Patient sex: F
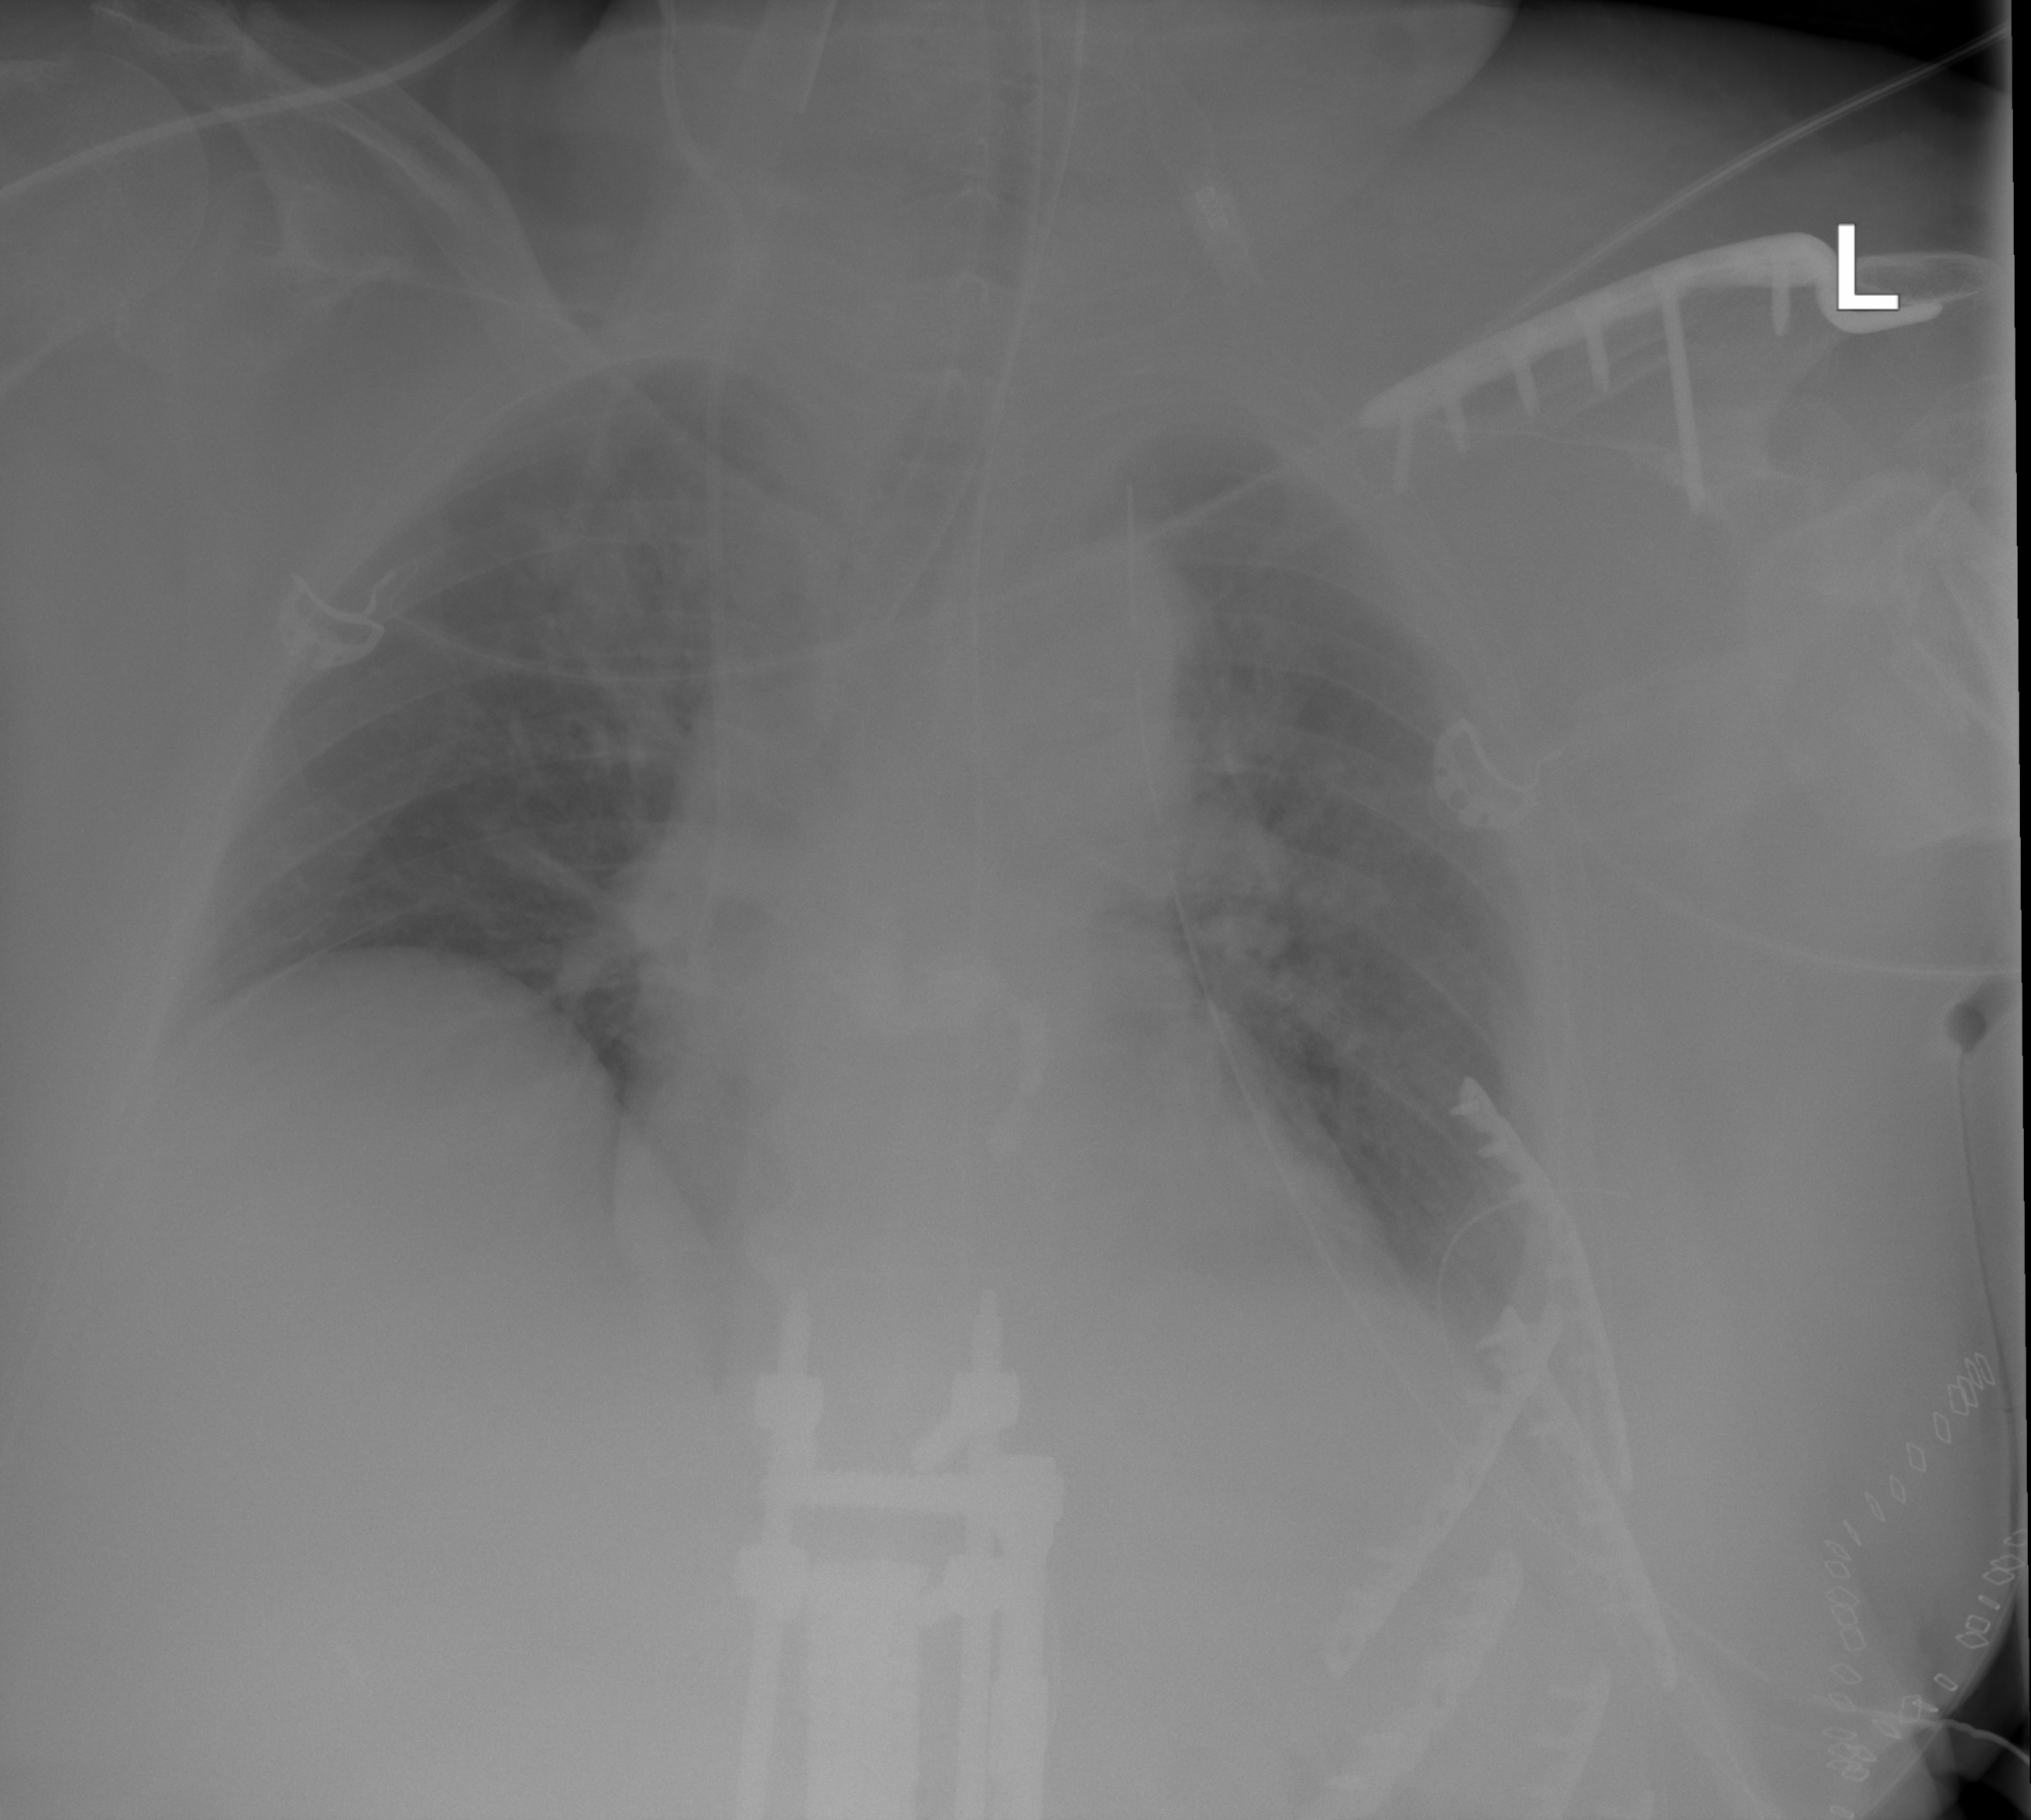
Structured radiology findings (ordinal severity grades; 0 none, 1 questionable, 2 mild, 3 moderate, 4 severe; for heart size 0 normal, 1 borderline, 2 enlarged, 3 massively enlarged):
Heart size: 1
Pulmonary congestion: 1
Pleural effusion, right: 0
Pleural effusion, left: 0
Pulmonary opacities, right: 2
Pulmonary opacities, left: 0
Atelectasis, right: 2
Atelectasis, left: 2